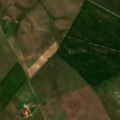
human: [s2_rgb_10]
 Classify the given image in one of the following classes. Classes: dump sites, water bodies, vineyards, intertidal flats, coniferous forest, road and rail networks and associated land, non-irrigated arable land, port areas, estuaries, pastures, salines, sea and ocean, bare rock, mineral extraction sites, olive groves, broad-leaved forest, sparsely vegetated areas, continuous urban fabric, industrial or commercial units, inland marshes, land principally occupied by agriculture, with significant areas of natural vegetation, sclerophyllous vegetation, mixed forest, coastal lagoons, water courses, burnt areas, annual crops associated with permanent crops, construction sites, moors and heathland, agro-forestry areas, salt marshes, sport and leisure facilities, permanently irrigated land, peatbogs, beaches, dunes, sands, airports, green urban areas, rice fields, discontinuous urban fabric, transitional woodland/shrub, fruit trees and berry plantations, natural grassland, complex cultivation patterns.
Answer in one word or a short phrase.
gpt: non-irrigated arable land